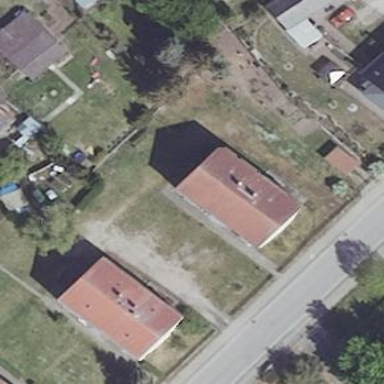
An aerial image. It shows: Detached building.